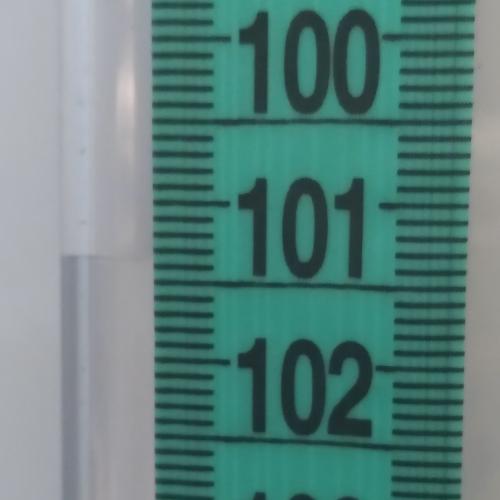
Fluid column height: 101.4 cm